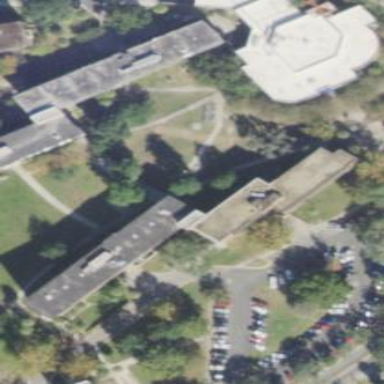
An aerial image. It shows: Historic dormitory building used for residential purposes. It has grey roof.